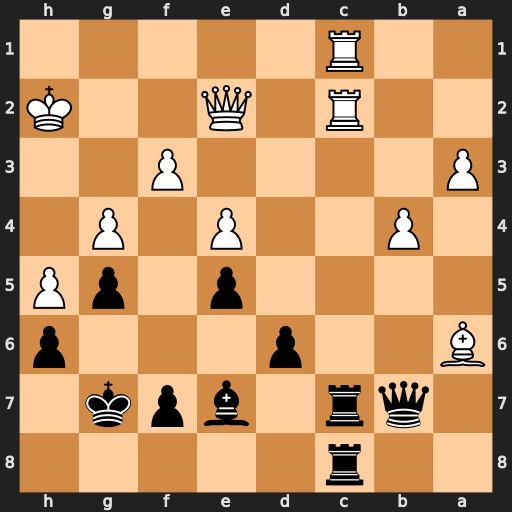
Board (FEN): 2r5/1qr1bpk1/B2p3p/4p1pP/1P2P1P1/P4P2/2R1Q2K/2R5
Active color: b
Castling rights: -
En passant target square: -
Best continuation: Rxc2 Rxc2 Rxc2 Qxc2 Qxa6